Interaction volume radius: 10 \u00c5
Interaction volume height: 10 \u00c5
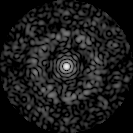
Disorder parameter: 0.7861